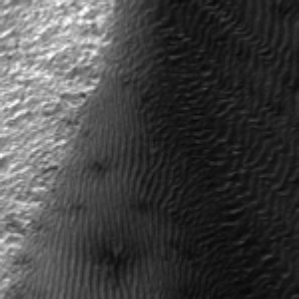
Label: frost